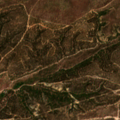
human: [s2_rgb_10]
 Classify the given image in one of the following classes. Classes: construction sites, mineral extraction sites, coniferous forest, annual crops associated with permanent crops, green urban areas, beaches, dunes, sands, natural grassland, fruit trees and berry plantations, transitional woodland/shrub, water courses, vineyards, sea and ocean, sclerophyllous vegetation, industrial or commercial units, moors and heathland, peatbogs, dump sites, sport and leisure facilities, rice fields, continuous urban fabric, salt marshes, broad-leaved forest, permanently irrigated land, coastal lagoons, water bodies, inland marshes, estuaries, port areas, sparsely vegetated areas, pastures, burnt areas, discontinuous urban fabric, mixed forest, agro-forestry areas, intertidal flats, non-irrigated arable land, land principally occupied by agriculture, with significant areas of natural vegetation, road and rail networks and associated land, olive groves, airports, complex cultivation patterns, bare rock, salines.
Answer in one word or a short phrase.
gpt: annual crops associated with permanent crops, broad-leaved forest, transitional woodland/shrub